Aerial crown-view tile of a tropical tree (Barro Colorado Island, Panama), acquired 20250217:
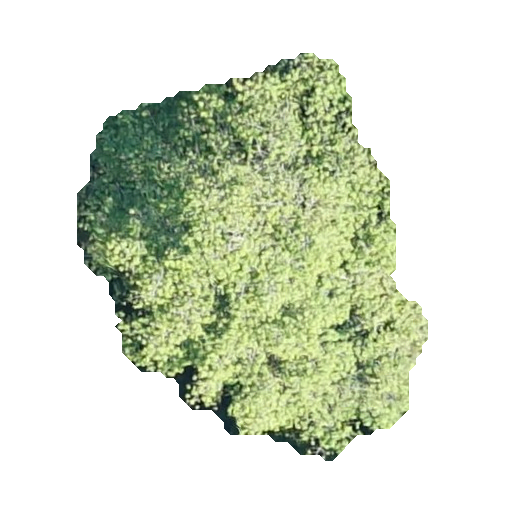
Species: Virola surinamensis
GBIF accepted scientific name: Virola surinamensis
Crown area: 142.78 m²